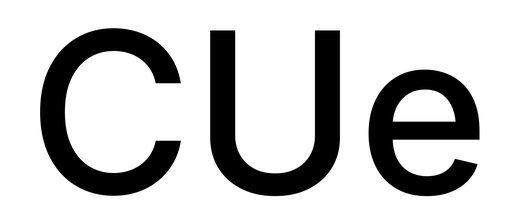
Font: Inter_Medium